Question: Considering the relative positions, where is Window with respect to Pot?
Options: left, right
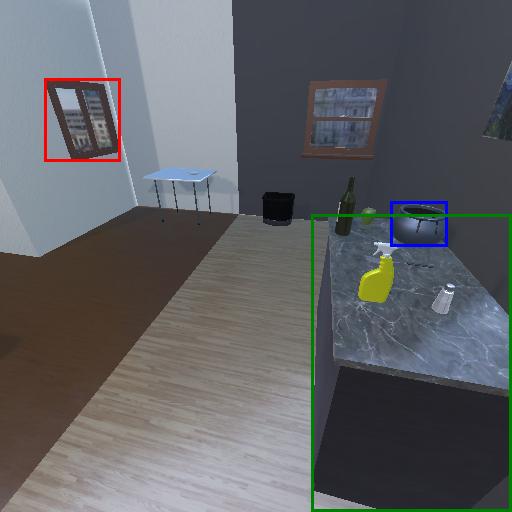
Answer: left